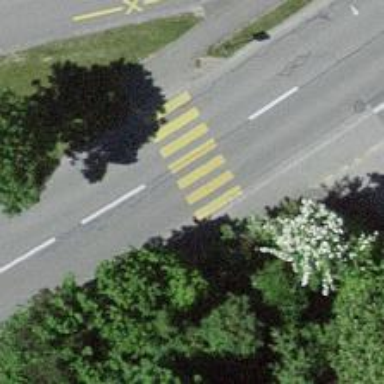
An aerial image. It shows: Secondary route with asphalt surface.